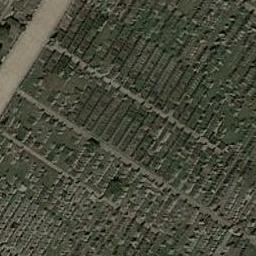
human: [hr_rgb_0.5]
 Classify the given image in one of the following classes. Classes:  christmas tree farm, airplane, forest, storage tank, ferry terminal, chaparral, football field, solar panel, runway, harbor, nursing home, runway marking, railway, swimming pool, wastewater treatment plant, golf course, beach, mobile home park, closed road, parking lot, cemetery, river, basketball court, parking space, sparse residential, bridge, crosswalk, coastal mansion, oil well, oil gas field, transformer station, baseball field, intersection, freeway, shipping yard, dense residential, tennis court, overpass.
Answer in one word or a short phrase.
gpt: cemetery